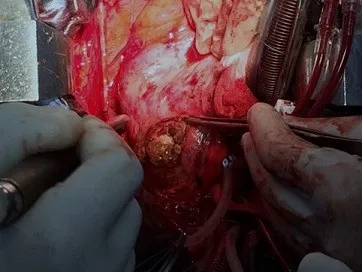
Peroperative view of the thrombus filling the aneurysmal sac.
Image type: medical_photograph (other_medical_photograph)